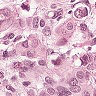
Metastatic tissue present: yes